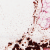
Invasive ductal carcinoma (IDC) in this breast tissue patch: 0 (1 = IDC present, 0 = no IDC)